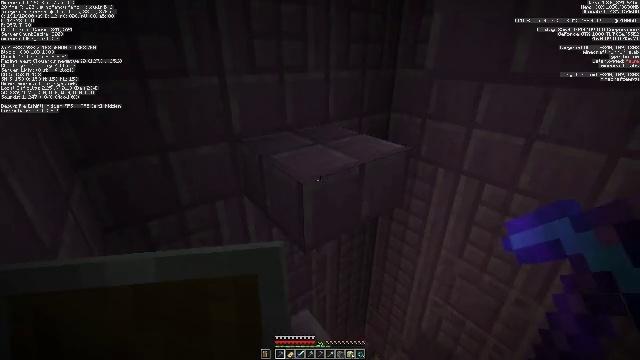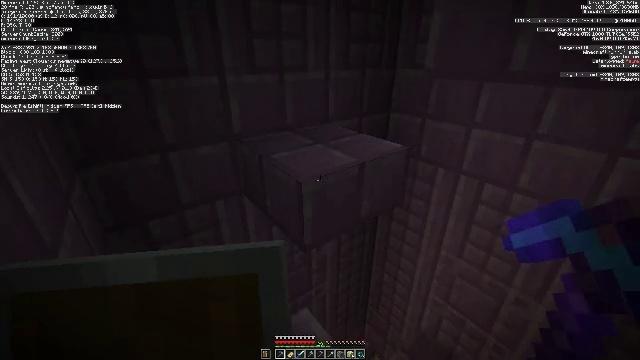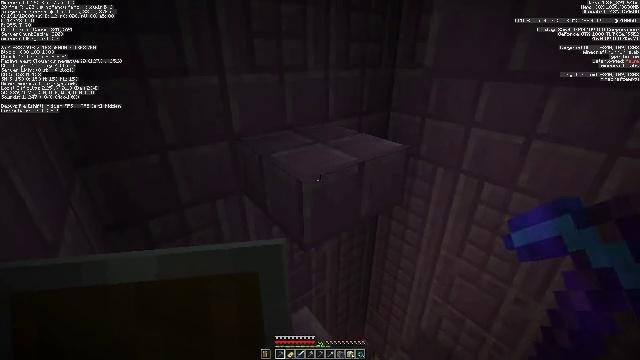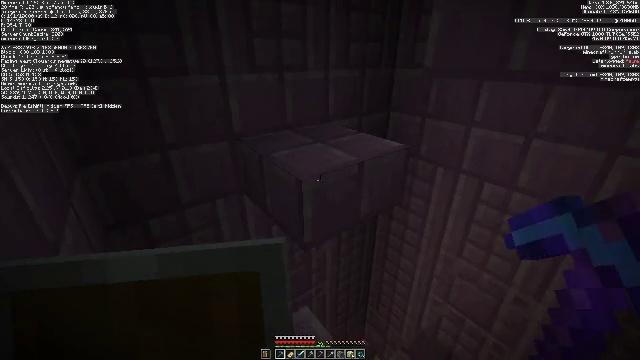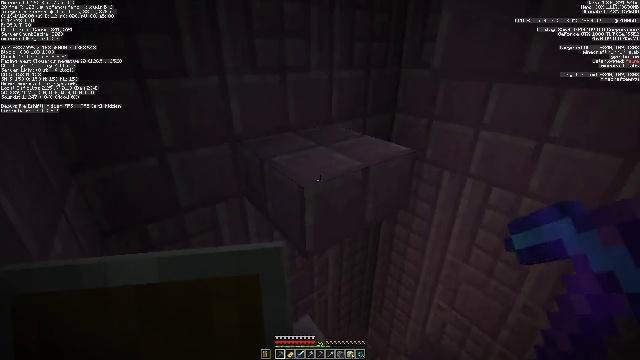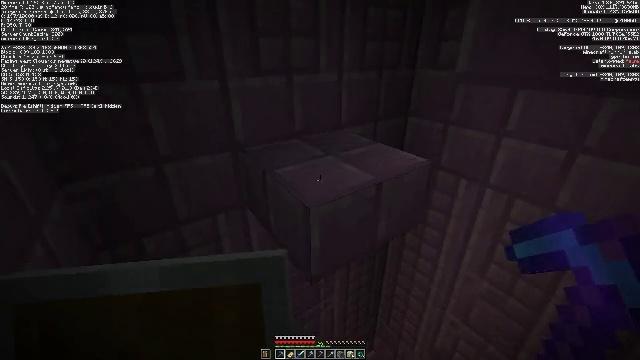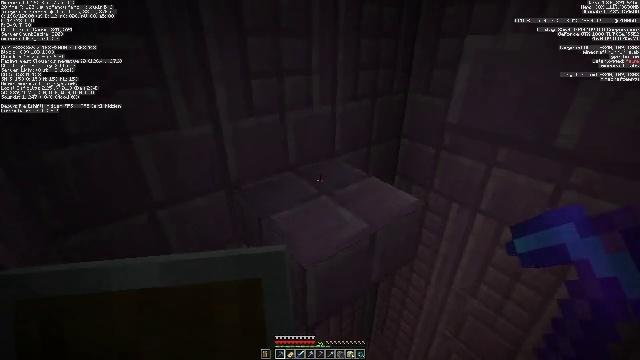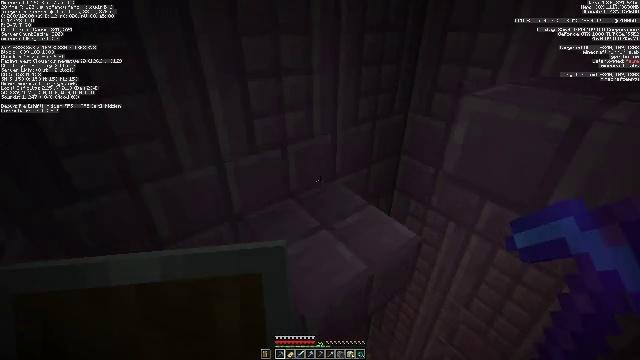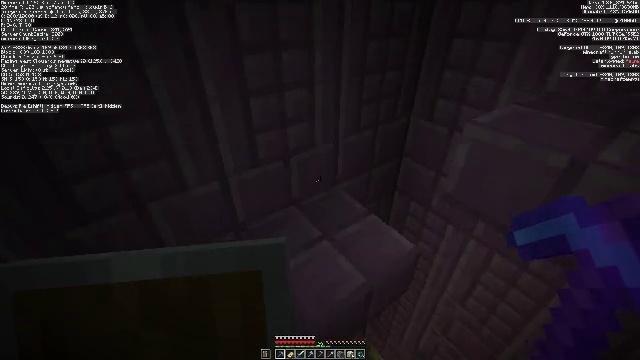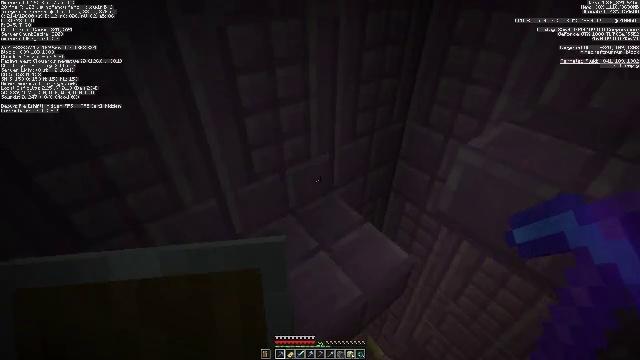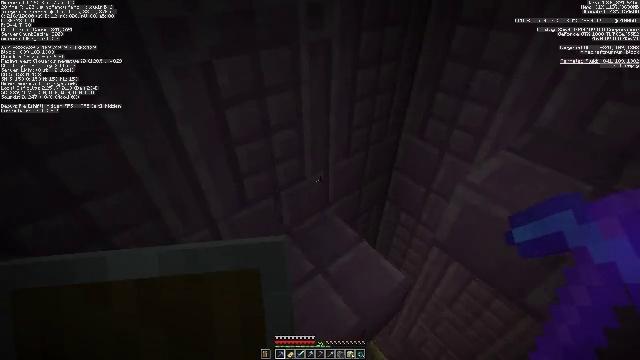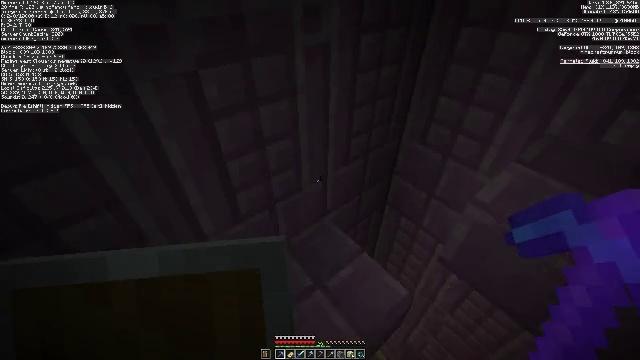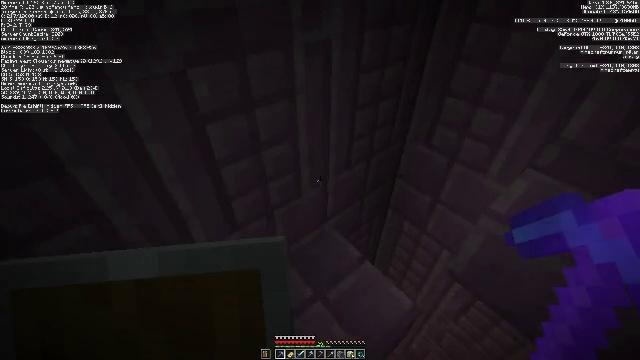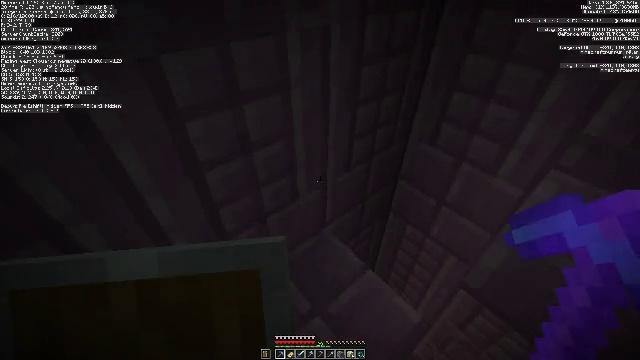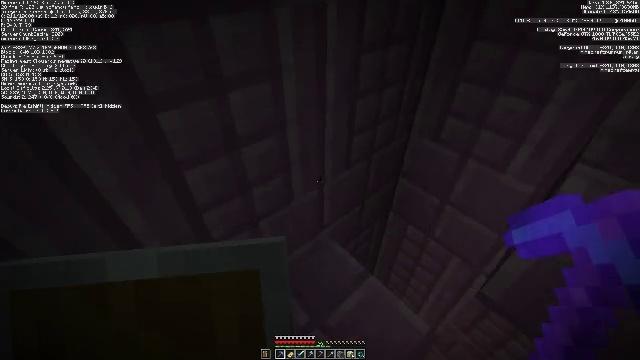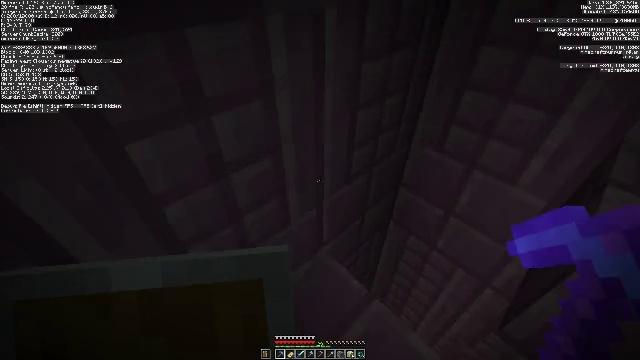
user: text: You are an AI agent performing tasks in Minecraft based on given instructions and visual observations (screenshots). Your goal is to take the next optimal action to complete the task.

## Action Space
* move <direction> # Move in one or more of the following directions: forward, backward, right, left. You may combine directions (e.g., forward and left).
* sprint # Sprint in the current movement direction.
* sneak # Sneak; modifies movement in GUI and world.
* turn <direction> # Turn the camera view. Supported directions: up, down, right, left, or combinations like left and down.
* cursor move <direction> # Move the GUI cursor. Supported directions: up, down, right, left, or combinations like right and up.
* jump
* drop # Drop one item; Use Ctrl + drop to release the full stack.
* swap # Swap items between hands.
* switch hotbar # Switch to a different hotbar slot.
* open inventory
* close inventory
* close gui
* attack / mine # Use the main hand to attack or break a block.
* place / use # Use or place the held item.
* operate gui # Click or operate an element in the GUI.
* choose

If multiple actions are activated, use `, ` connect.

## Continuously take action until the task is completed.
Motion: motion action
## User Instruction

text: Gather the purpur block from a structure.
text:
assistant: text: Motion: no_op
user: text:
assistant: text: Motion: no_op
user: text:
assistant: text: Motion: no_op
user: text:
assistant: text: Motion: move forward
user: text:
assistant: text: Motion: move forward, turn left
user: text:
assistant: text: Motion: move forward, turn right and down, jump
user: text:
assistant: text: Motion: move forward, turn down, jump
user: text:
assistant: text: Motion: move forward, turn down, jump
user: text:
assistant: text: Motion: move forward, turn right and down, jump
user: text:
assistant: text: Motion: move forward, turn right and down
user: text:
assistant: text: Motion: move forward, turn down
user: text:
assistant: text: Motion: move forward
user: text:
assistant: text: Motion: move forward
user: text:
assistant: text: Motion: turn right
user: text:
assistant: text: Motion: turn right
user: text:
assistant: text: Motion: turn right
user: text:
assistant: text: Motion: turn right
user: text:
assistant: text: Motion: turn right and up
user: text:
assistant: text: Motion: turn right and up
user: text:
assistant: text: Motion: turn right and up
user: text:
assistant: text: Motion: turn left and up
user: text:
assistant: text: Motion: no_op
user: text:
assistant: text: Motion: no_op
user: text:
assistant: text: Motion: no_op
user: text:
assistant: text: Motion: no_op
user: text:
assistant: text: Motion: turn right and up
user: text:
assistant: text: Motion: turn right
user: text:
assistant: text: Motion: move forward, turn right and down, jump
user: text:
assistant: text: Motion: move forward, jump
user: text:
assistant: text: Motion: move forward, turn right, jump